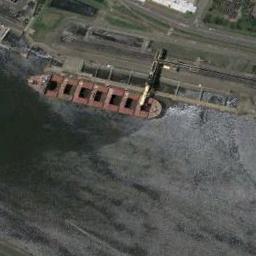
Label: ship